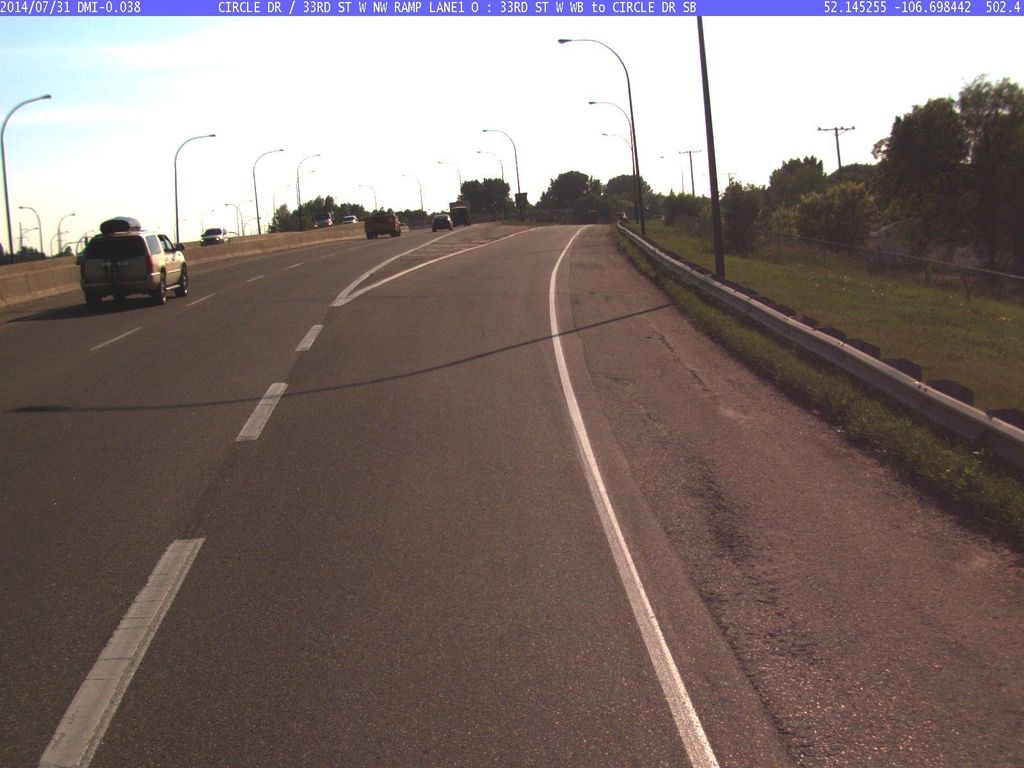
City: saskatoon